RGB frame:
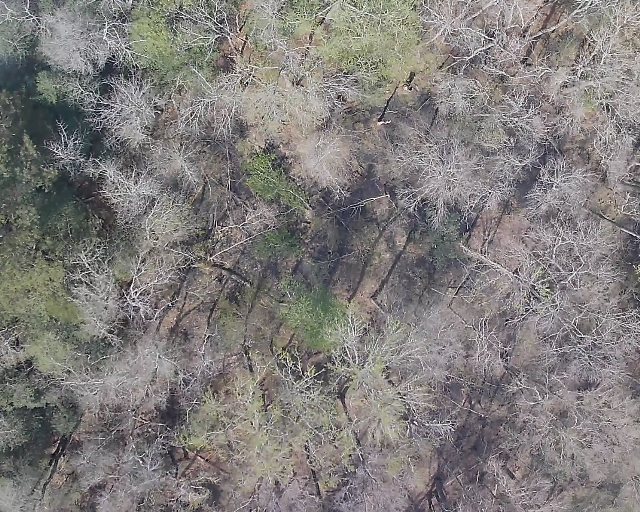
Thermal frame:
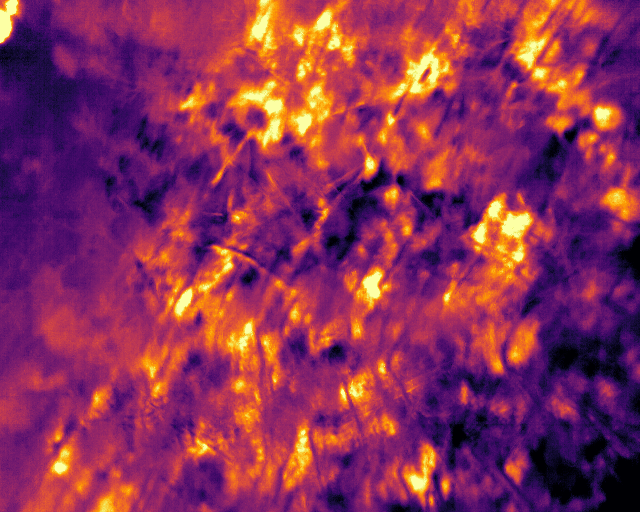
Captured: 2026-02-26 03:42:49
Pixels at or above 80 °C: 33 (fraction of frame: 0.0001007)